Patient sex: M
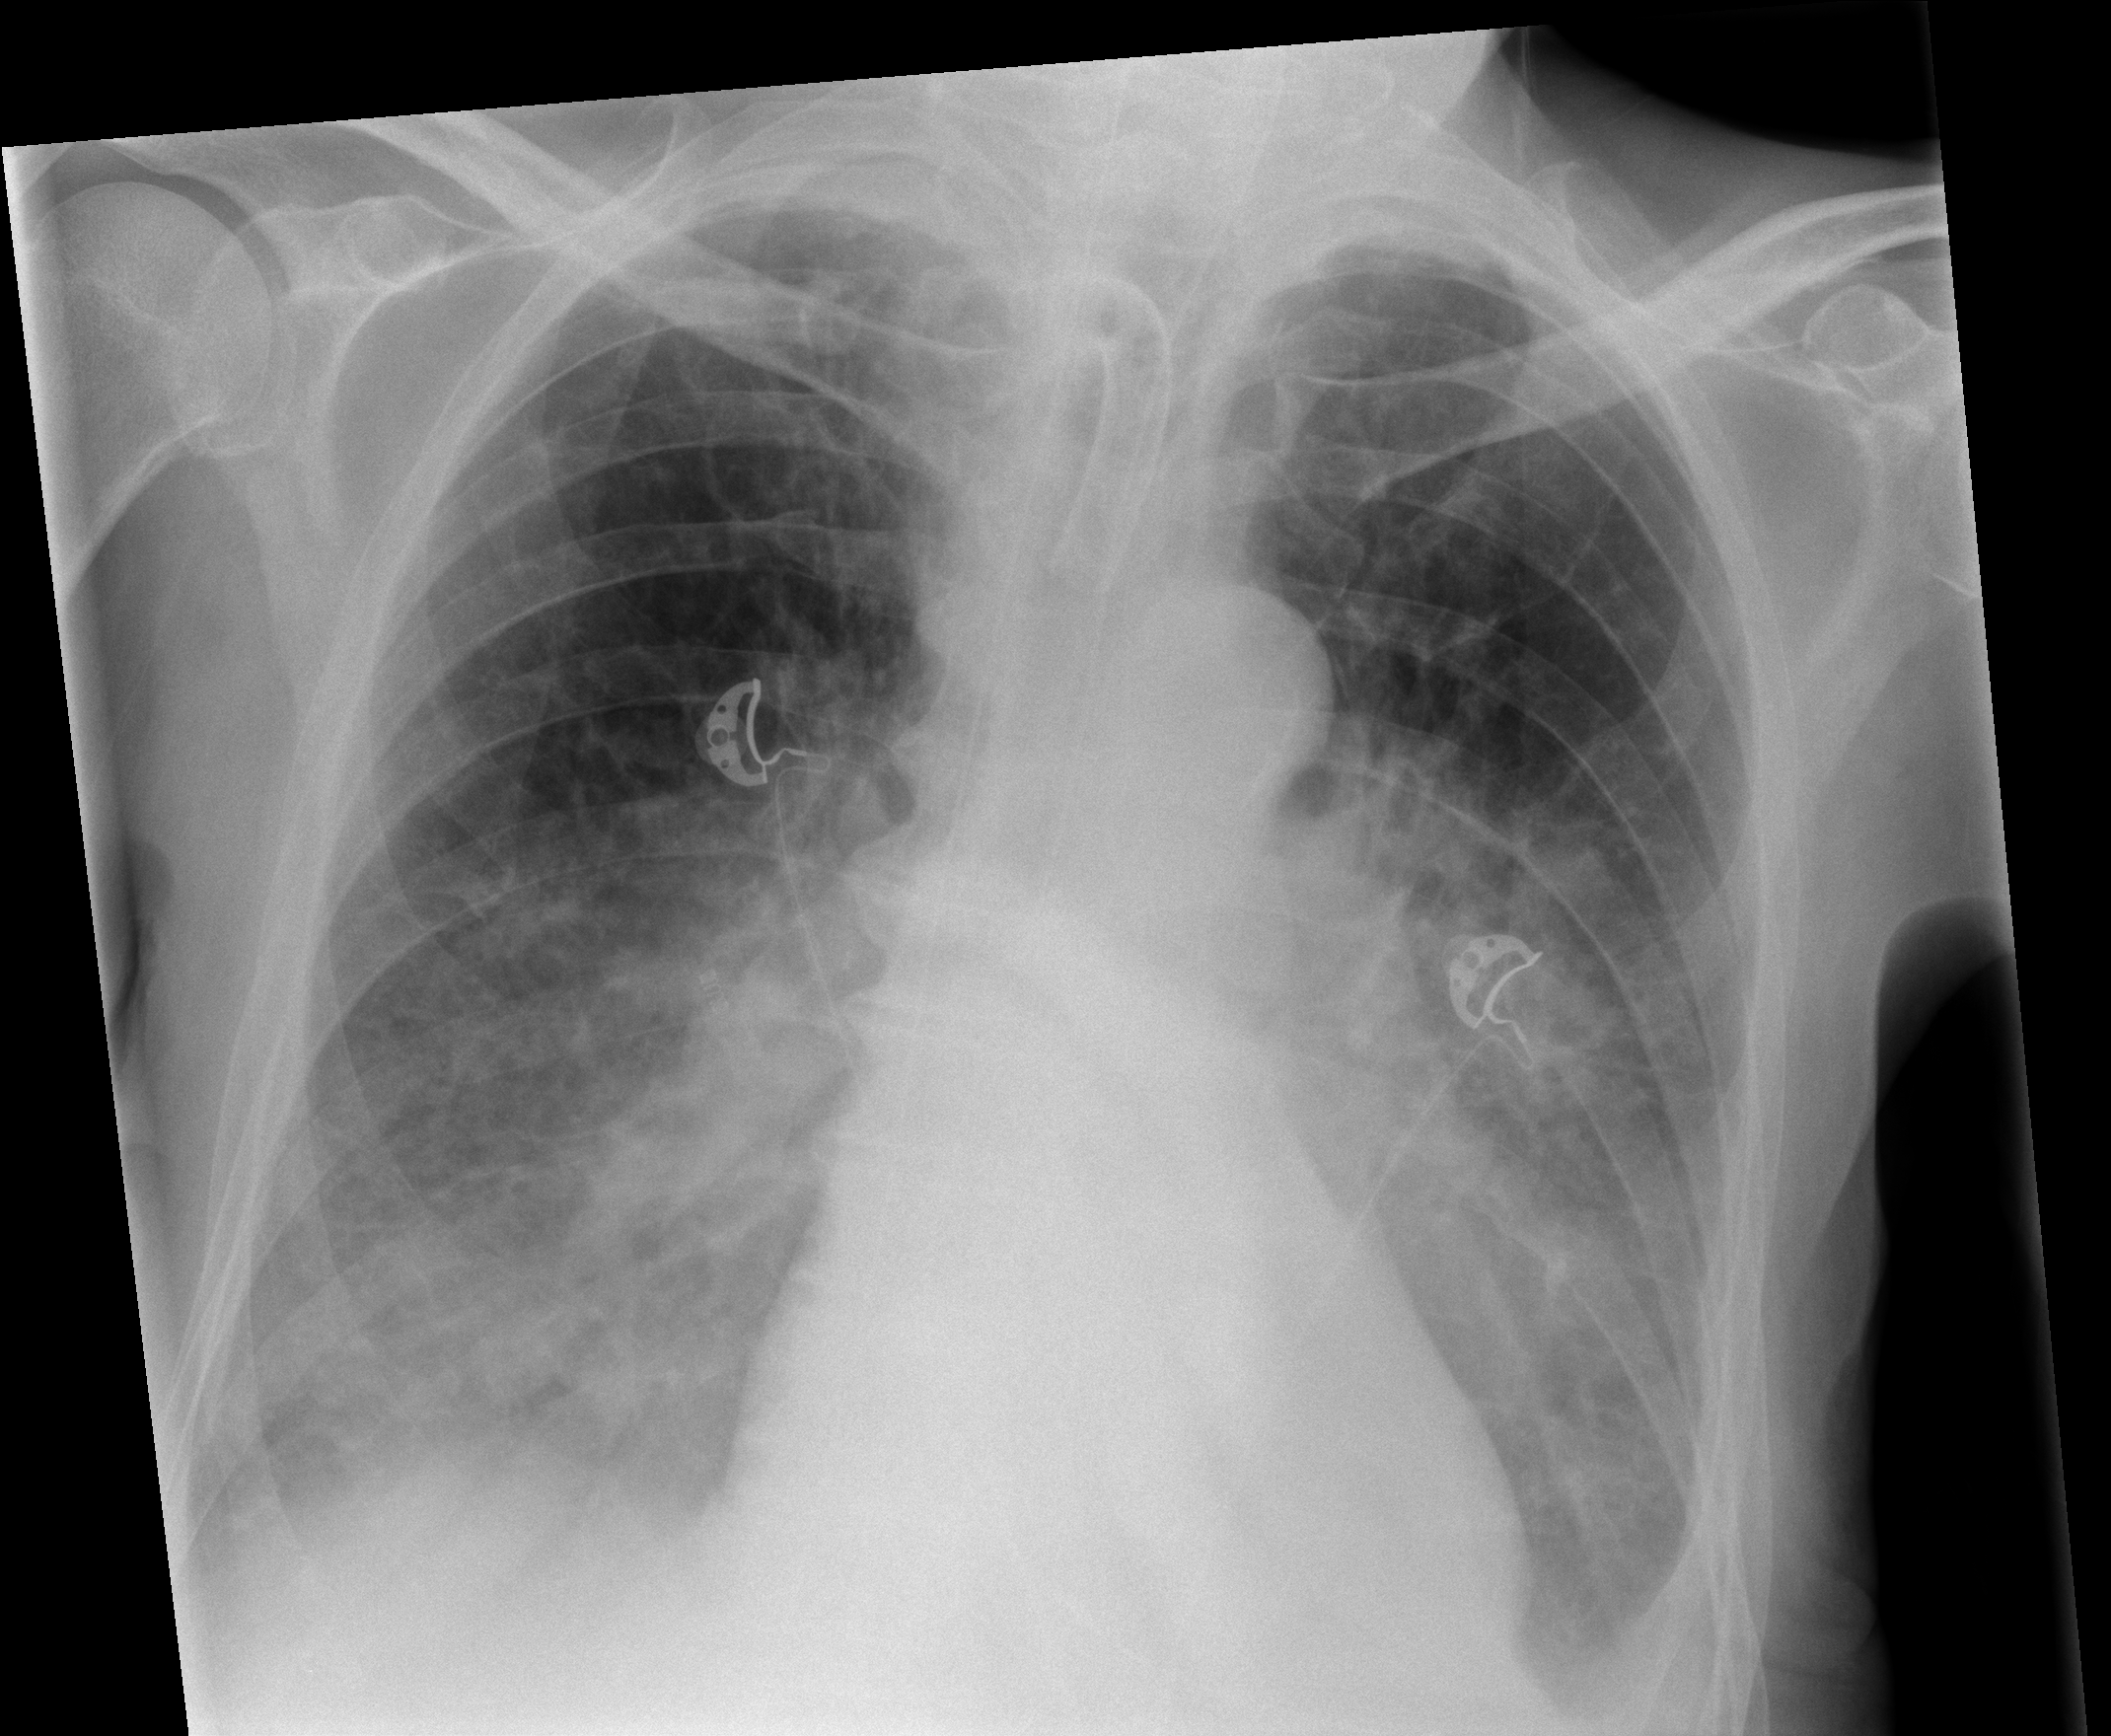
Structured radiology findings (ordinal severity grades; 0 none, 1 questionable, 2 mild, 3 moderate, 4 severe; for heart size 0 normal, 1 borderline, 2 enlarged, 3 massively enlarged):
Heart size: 0
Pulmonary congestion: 2
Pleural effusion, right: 2
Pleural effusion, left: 2
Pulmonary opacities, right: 3
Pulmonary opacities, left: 3
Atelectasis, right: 2
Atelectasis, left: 2